An envelope spectrum derived from a bearing vibration measurement is shown; the reference markers locate BPFO, BPFI, BSF and FTF for this bearing geometry and shaft speed. Classify the bearing condition as one of: normal, inner_race, outer_race, ball.
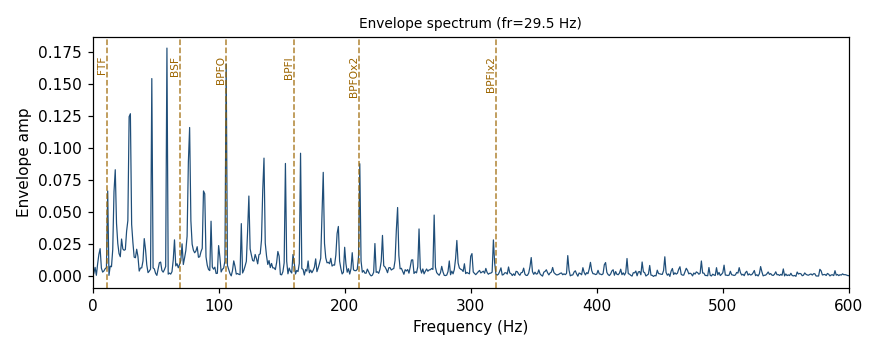
Answer: outer_race